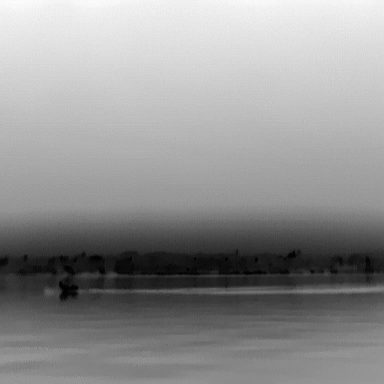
There is a canoe in the infrared image.